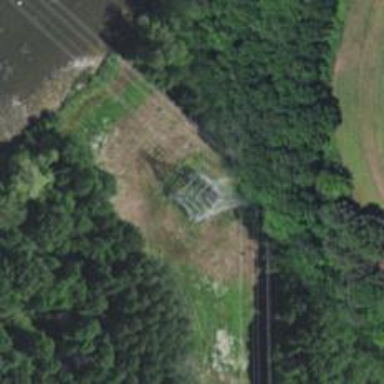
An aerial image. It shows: Power tower.